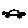
Label: car